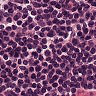
Metastatic tissue present: no